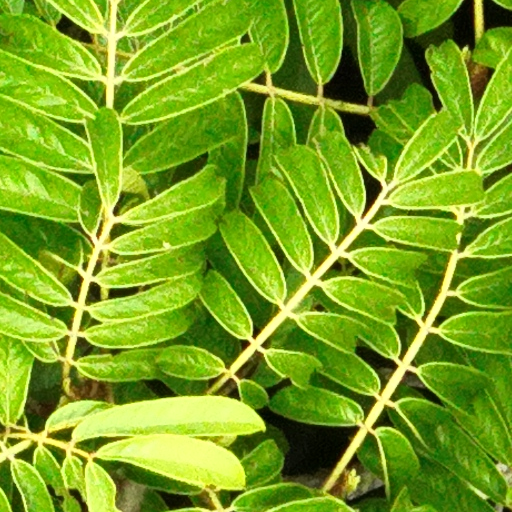
Species: Tachigali panamensis
GBIF accepted scientific name: Tachigali panamensis
Crown area (m\u00b2): 137.448